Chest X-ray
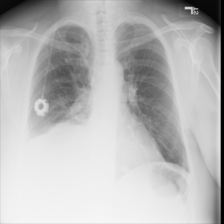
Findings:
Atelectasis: negative
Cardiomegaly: negative
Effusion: positive
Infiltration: negative
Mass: negative
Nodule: negative
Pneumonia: negative
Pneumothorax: negative
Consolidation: negative
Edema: negative
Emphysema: negative
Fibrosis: negative
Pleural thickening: negative
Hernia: negative